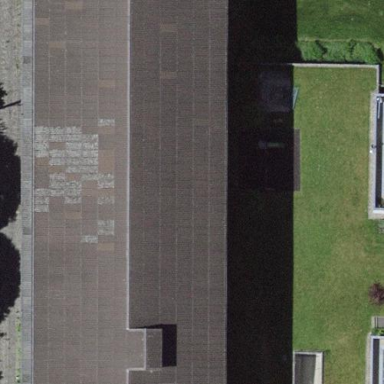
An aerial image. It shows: Warehouse with gabled roof.